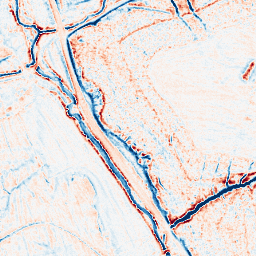
Category: edge_preserving
Decomposition family: anisotropic_diffusion
Decomposition parameters: iterations: 20
kappa: 50
gamma: 0.1
Upsampling method: sinc_blackman
Upsampling parameters: scale: 4
kernel_size: 8
Upsampling scale: 4